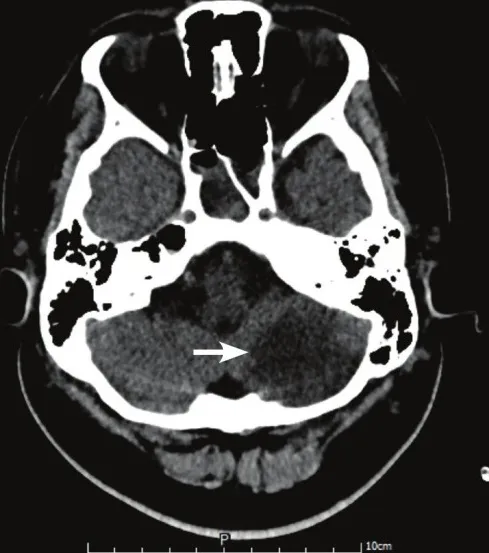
Hypodense defect indicates acute left cerebellar infarction (white arrow).
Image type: radiology (ct)